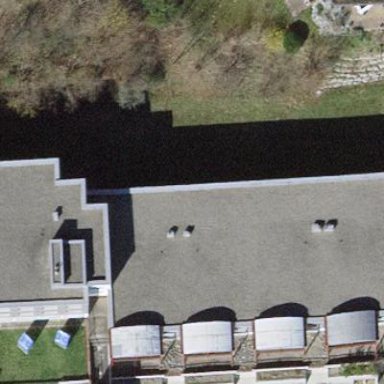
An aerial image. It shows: Commercial building.